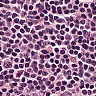
Metastatic tissue present: no